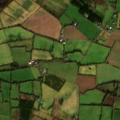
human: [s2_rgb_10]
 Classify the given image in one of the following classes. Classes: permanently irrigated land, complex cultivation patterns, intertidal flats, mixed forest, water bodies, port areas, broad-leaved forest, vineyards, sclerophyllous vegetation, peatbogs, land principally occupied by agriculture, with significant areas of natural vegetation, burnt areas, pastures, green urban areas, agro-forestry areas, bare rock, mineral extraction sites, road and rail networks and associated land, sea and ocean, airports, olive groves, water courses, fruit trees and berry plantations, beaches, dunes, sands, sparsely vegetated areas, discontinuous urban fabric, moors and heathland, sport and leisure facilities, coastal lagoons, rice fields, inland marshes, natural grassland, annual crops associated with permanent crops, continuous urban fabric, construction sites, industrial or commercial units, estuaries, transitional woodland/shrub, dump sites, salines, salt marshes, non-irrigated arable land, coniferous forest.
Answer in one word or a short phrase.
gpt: non-irrigated arable land, pastures, complex cultivation patterns, peatbogs